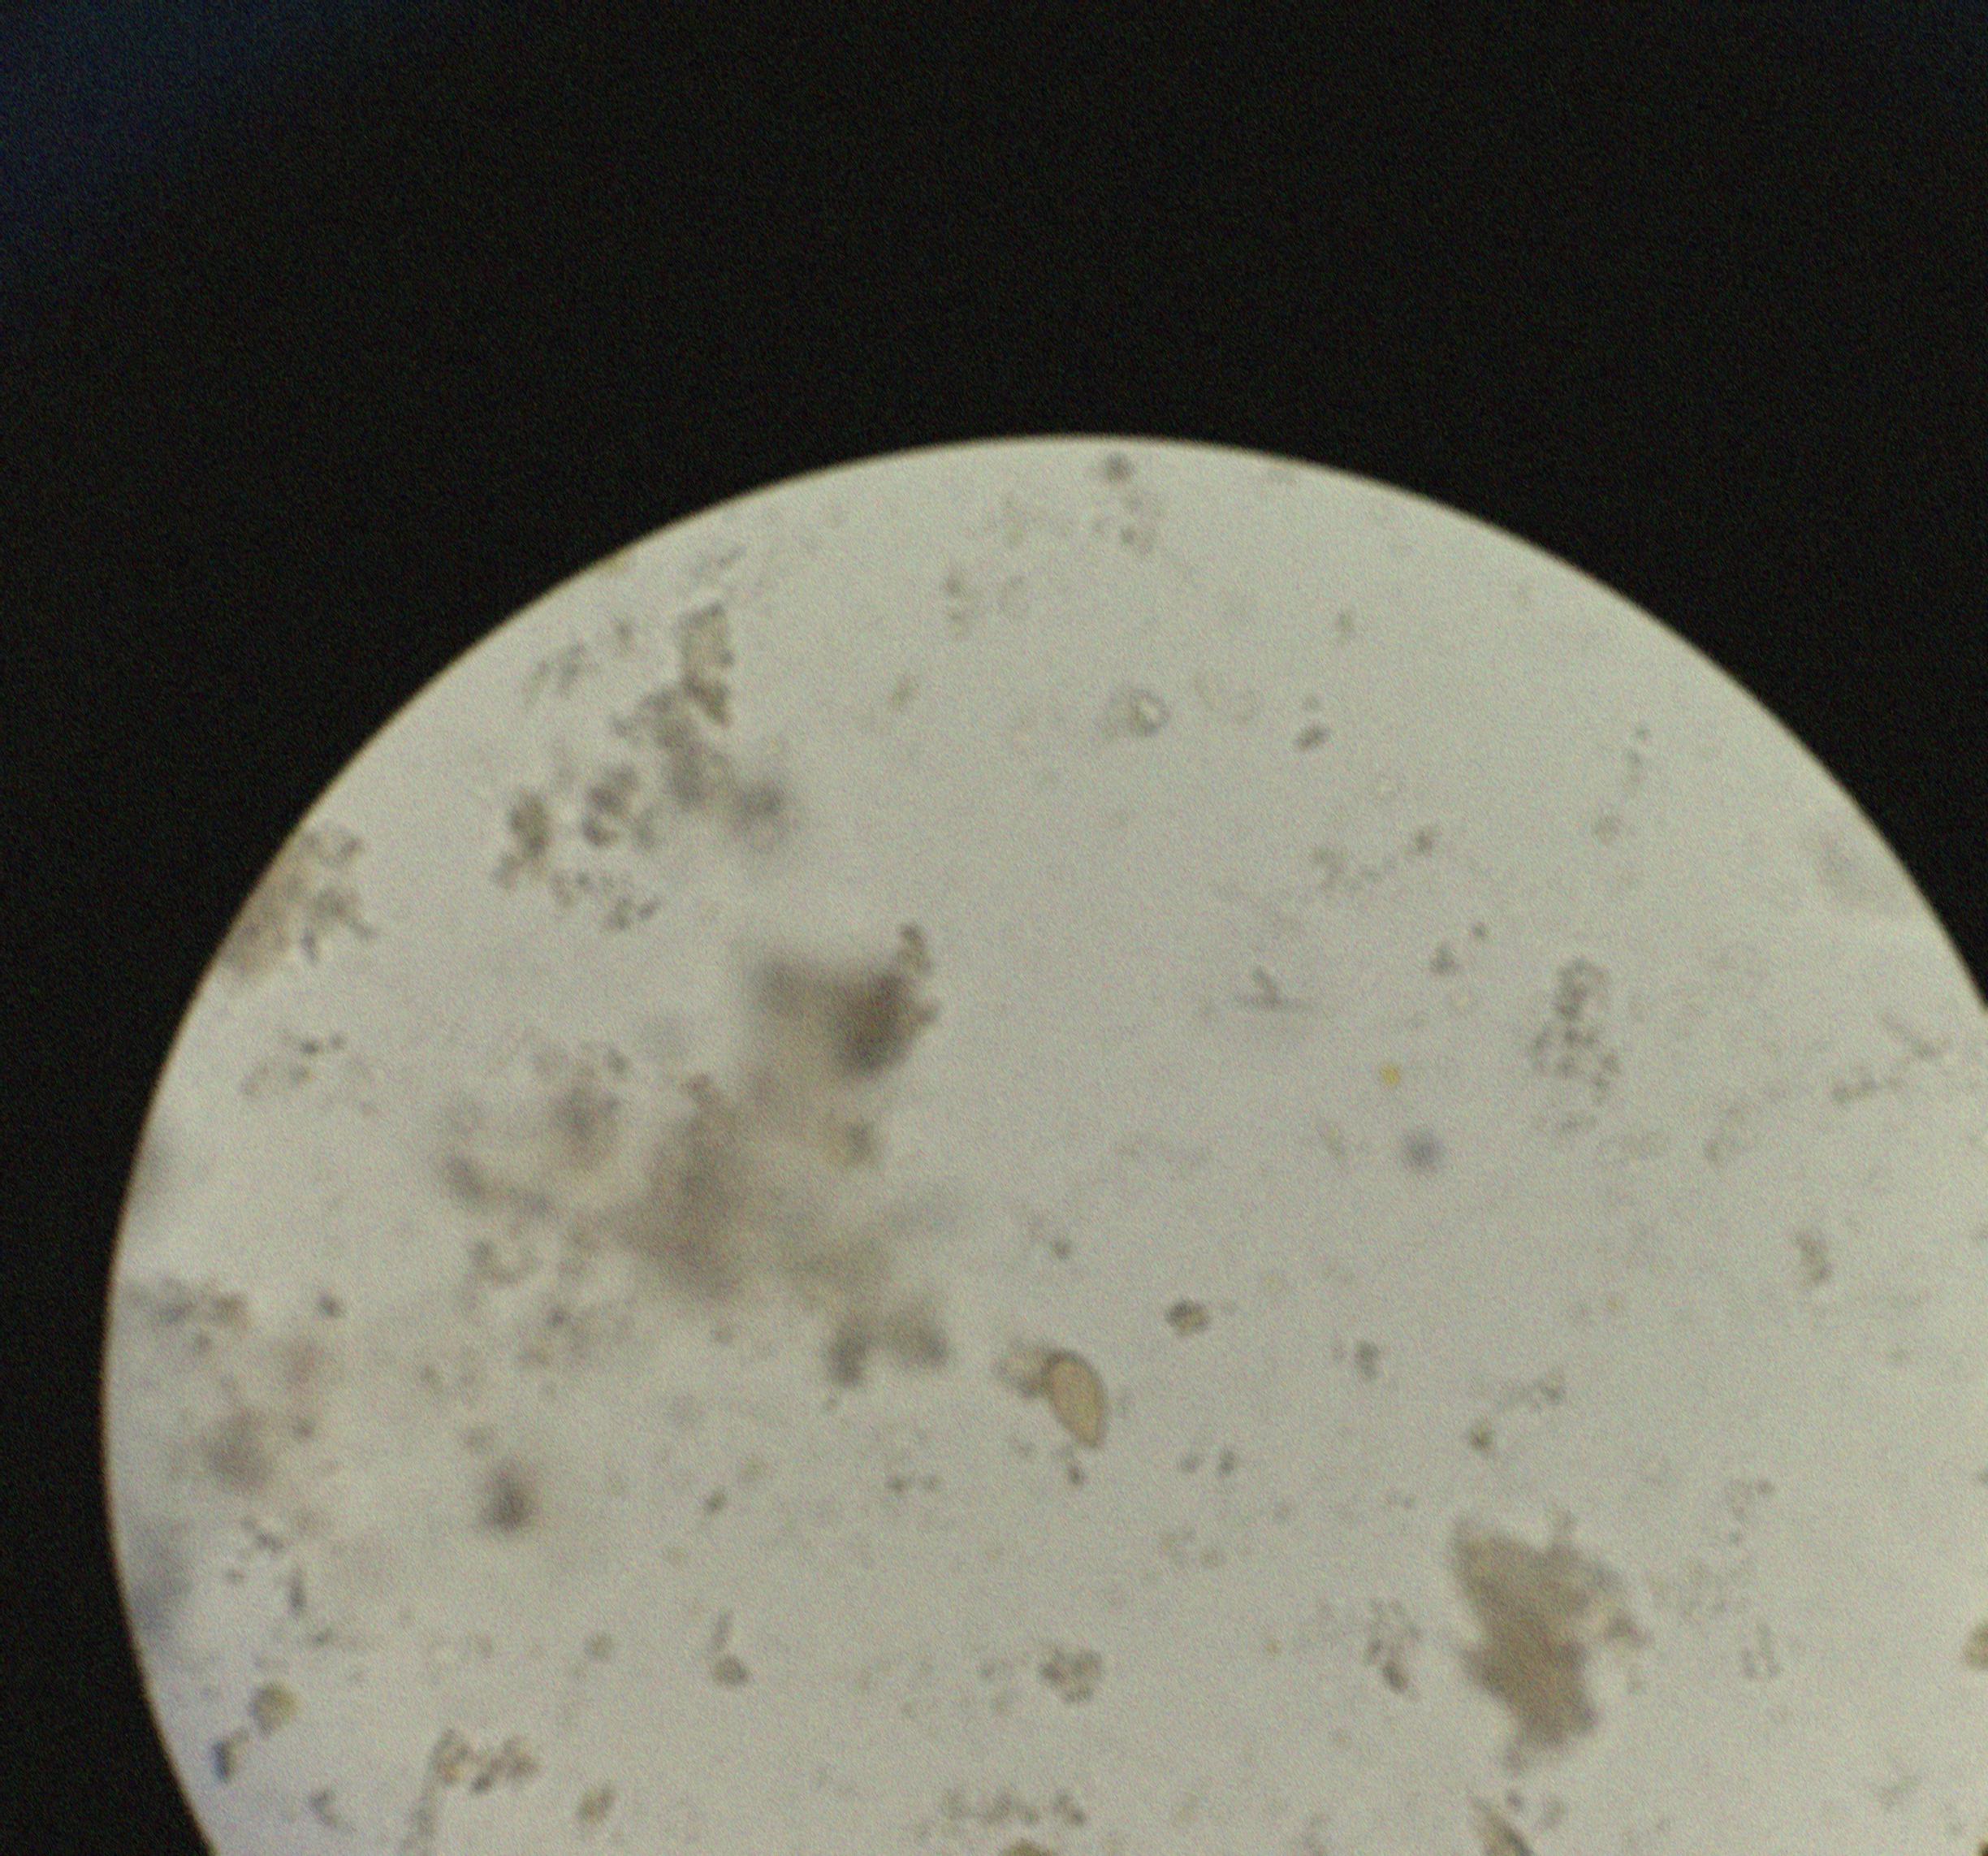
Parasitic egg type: Opisthorchis viverrine